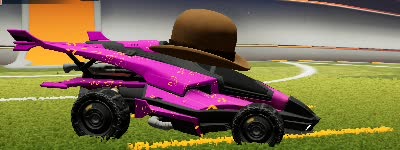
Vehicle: aftershock